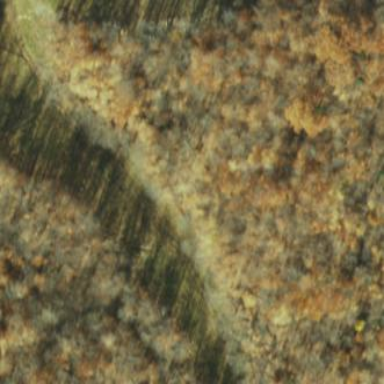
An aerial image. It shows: Coniferous forest area.